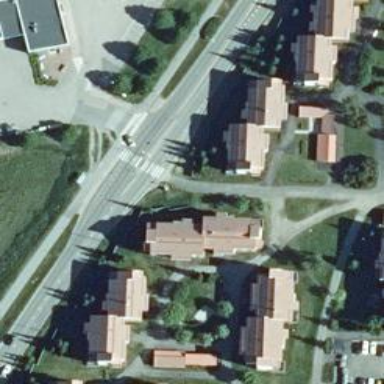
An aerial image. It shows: Marked asphalt footway with zebra crossing.